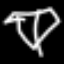
Label: diamond